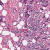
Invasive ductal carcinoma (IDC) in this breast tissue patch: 1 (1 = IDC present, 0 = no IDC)